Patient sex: M
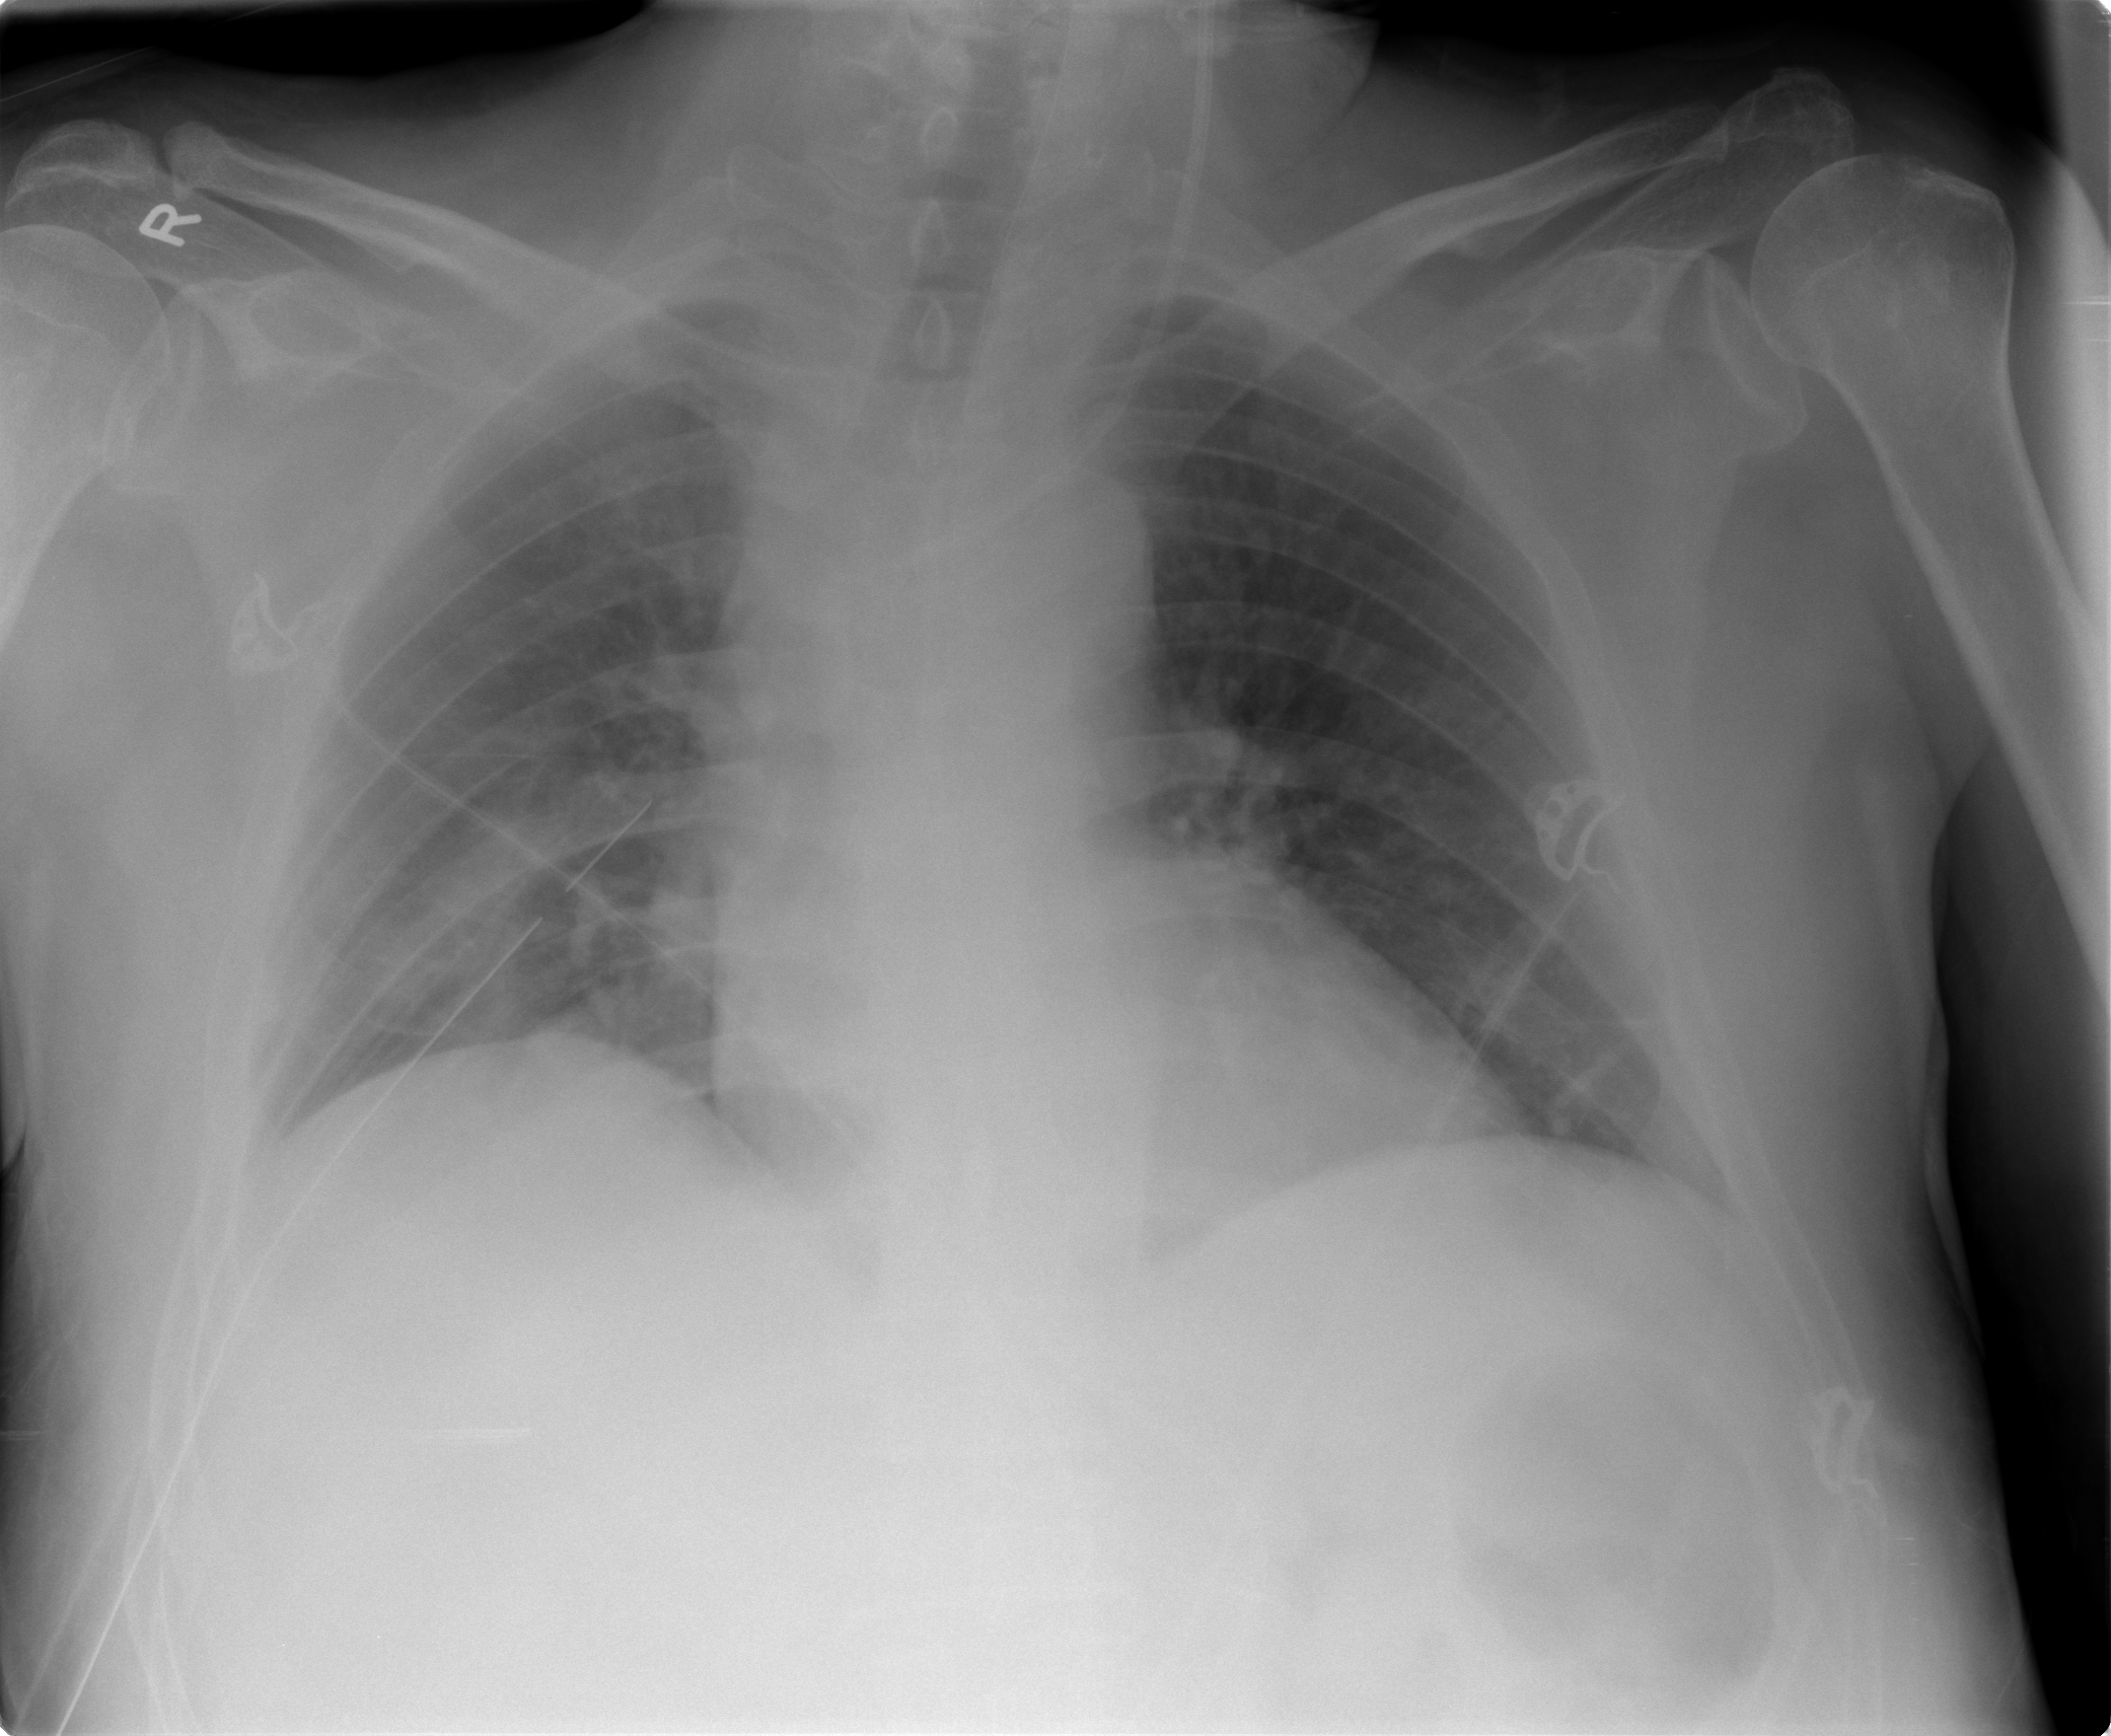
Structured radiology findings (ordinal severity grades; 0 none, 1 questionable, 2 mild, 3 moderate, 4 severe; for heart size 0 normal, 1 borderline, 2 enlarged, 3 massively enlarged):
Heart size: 0
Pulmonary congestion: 0
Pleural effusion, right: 2
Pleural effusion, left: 0
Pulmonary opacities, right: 1
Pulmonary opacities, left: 1
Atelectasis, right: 2
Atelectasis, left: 2